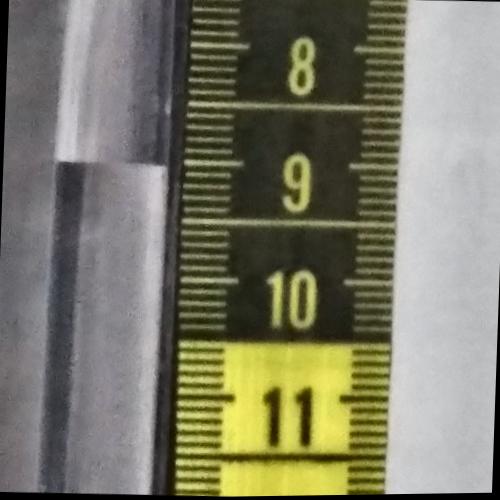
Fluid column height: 9.0 cm